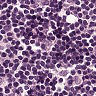
Metastatic tissue present: no